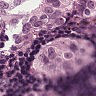
Metastatic tissue present: yes